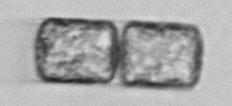
Label: Lauderia_annulata